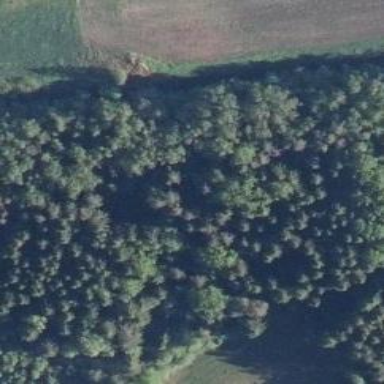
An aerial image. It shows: Evergreen woodland with needle-leaved trees.